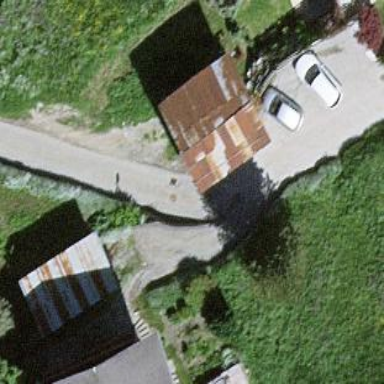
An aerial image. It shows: Shed.